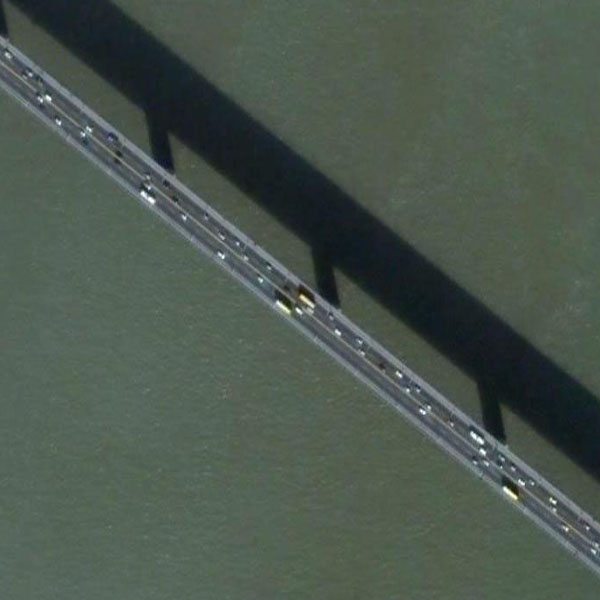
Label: Bridge